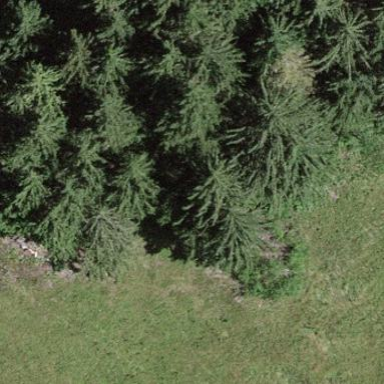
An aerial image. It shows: Forest area.